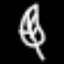
Label: leaf